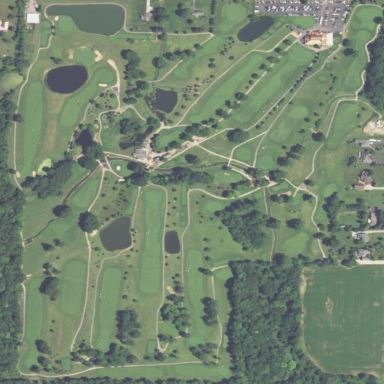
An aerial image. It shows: Golf course.